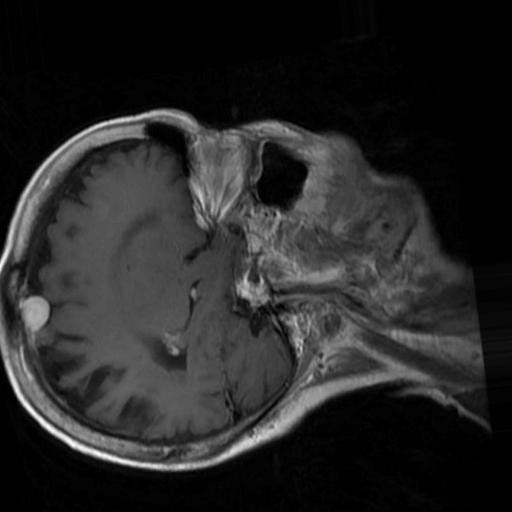
Label: brain_menin